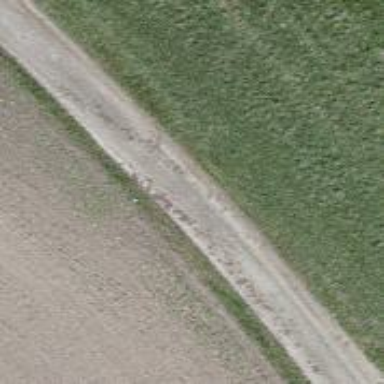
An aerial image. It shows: Unpaved track with grade 4 tracktype.